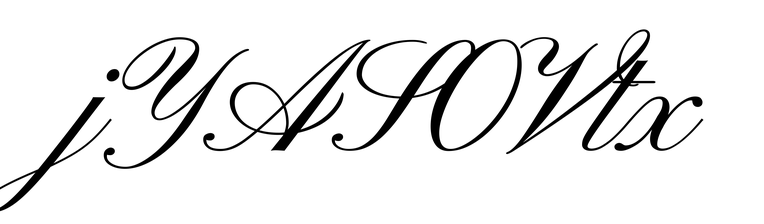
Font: PinyonScript-Regular